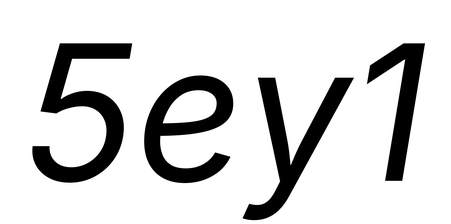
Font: Inter-Italic_Italic